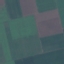
Land use / land cover: AnnualCrop